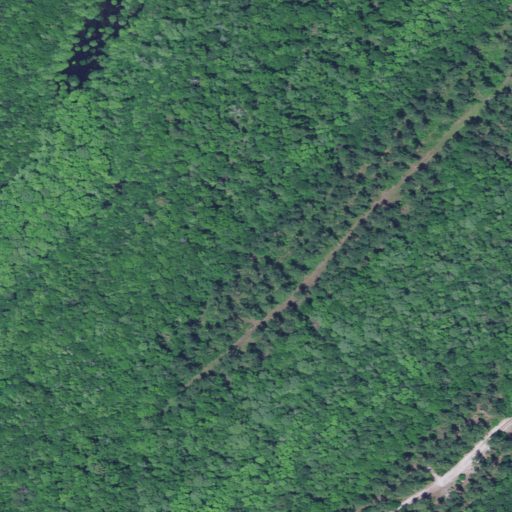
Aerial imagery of ridge(s) in South Carolina named Thomas Ridge containing woody wetlands, evergreen forest, and open water